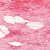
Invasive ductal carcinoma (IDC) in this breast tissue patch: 0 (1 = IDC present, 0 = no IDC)